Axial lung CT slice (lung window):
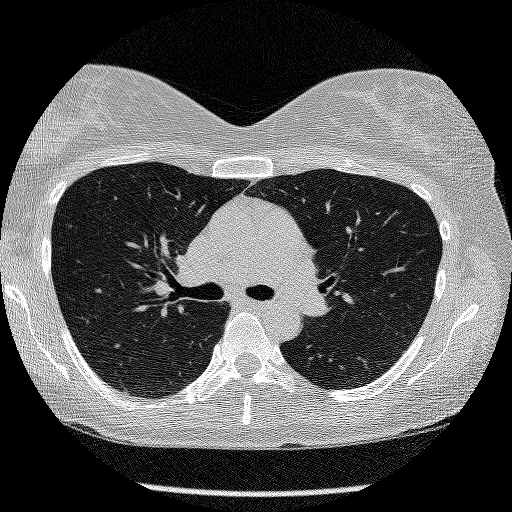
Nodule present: no